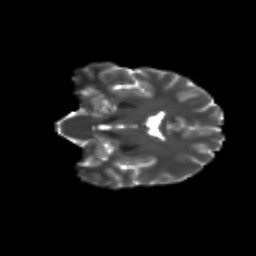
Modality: T2w
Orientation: coronal
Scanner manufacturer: siemens
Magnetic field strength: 3 T
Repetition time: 9.2 s
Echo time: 0.084 s